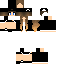
A female human skin with medium skin, wearing brown long hair dressed in a blue tshirt and black pants, featuring a closed mouth.